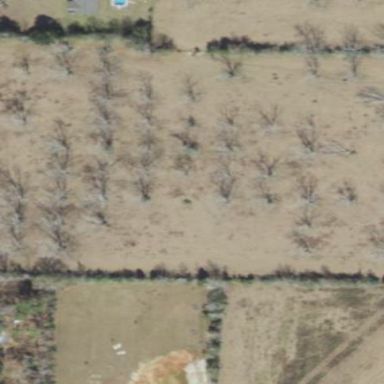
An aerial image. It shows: Orchard.